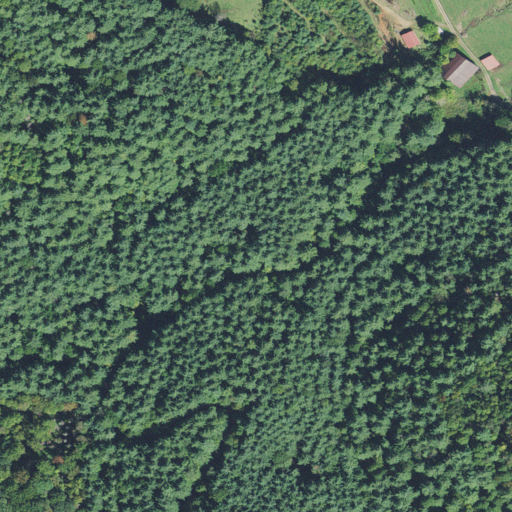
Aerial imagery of valley in North Carolina named Deep Gap Cove containing evergreen forest, mixed forest, open development, deciduous forest, shrub, and pasture